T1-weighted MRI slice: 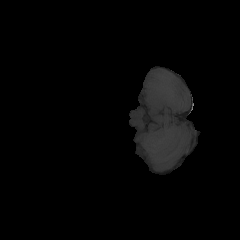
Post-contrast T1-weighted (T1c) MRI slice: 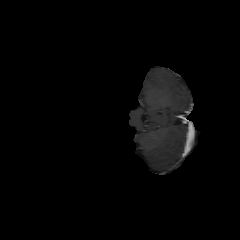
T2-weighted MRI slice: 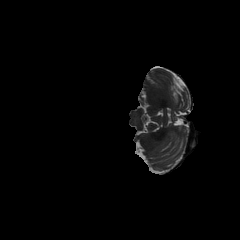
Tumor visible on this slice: no